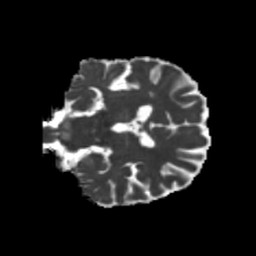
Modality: MD
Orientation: coronal
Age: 70
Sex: male
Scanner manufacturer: siemens
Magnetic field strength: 3 T
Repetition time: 5.25 s
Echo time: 0.08 s